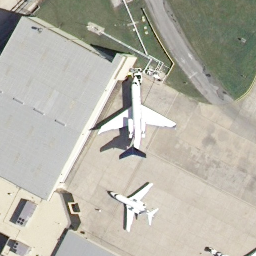
Label: airplane